Interaction volume radius: 5 \u00c5
Interaction volume height: 45 \u00c5
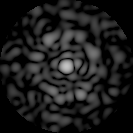
Disorder parameter: 0.8344